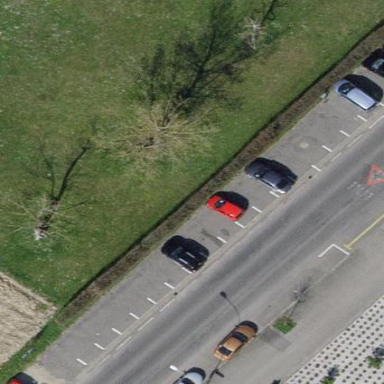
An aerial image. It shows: Parking available on the street side.